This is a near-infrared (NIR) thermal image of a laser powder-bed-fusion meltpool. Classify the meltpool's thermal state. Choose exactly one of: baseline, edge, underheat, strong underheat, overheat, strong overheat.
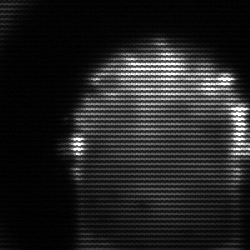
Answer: baseline